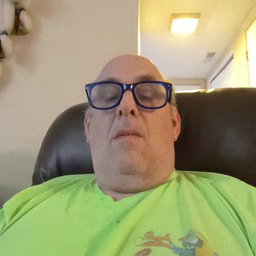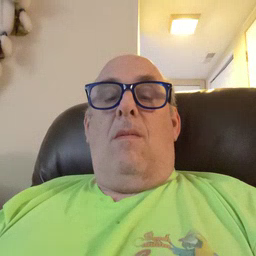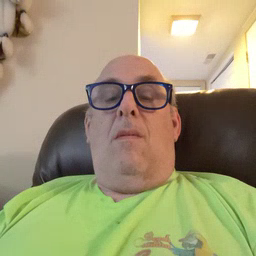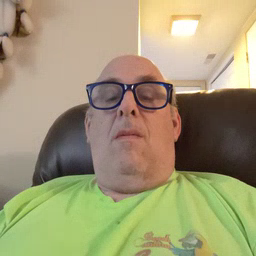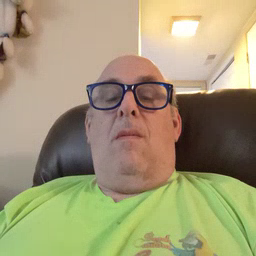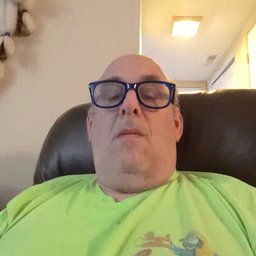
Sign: underwear